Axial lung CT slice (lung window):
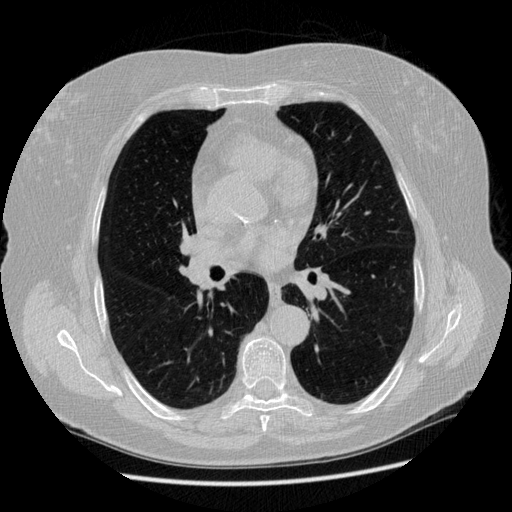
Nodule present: no